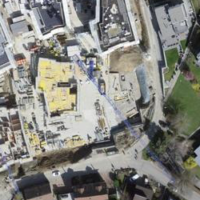
EUNIS habitat code: 54
Species observed at this site:
Salvia pratensis